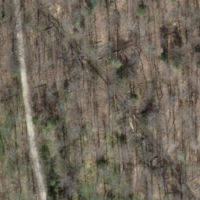
EUNIS habitat code: 41
Species observed at this site:
Daphne laureola